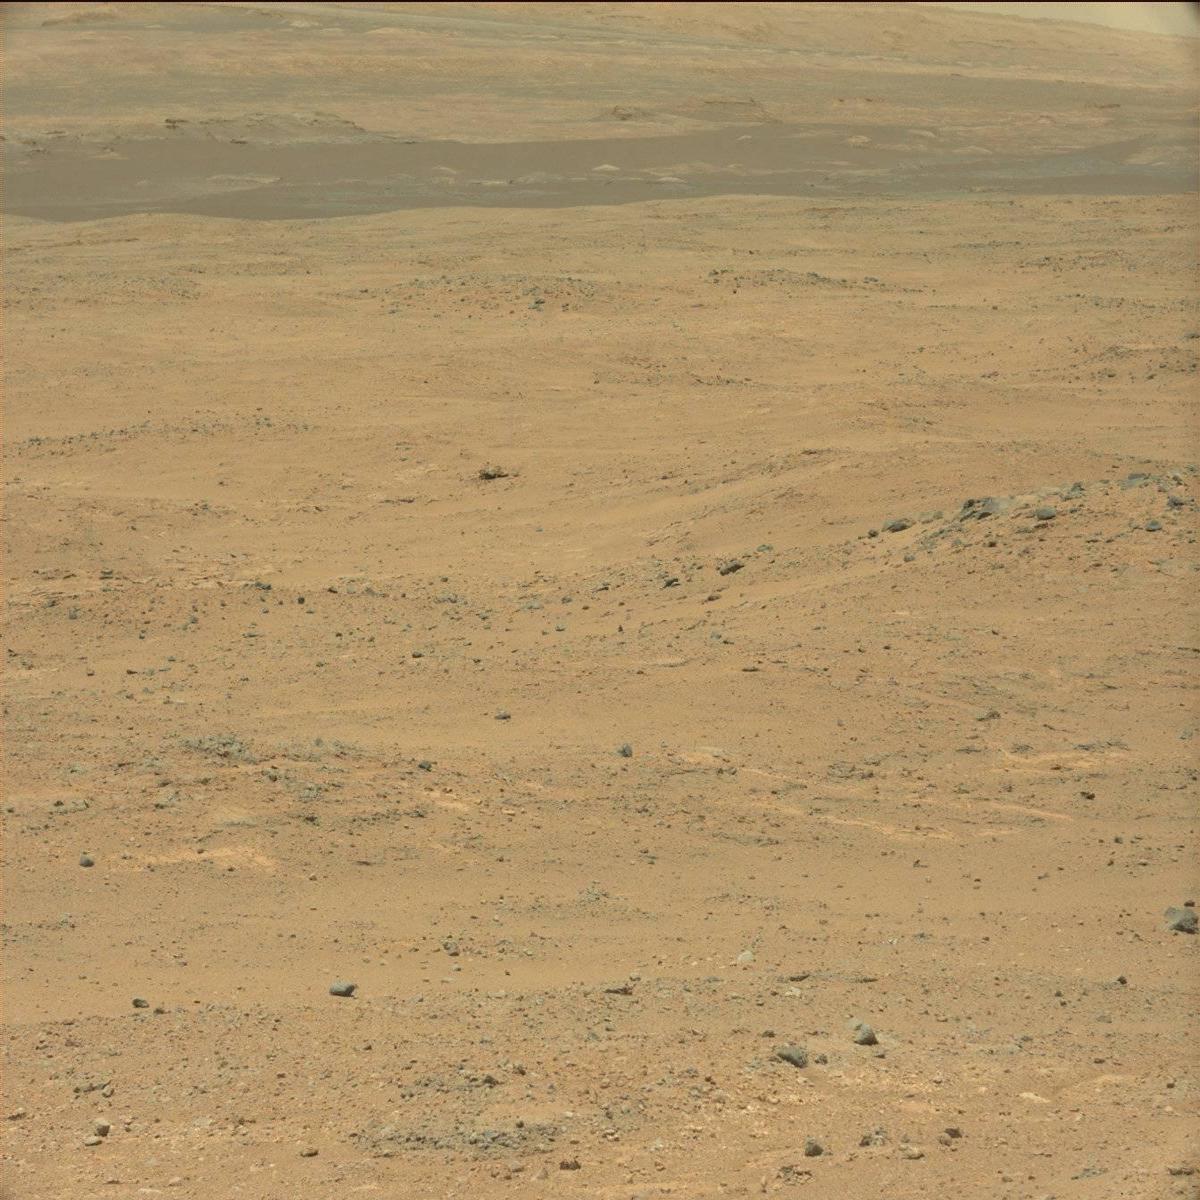
Terrain classes present: Bedrock, Ridge, Rock, Sand / Soil